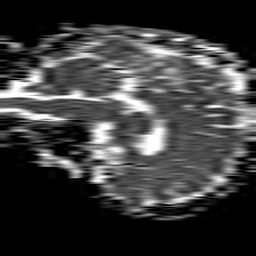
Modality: ADC
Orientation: sagittal
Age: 34
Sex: female
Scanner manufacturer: philips
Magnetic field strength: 1.5 T
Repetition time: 4.6 s
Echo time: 0.08631 s